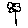
Label: flower